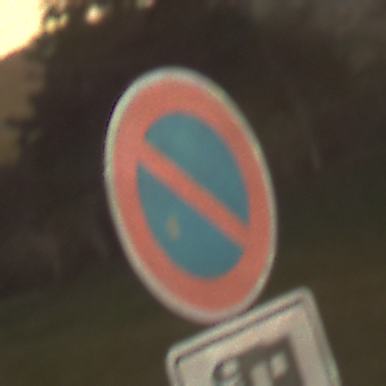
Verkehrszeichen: EingeschraenktesHalteverbot
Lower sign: HinweisDurchSinnbild23
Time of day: Night
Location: Outdoor (Suburban)
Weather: Clear
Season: NotSpecified
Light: Artificial